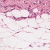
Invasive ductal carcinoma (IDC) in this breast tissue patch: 0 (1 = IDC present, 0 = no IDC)